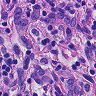
Metastatic tissue present: yes